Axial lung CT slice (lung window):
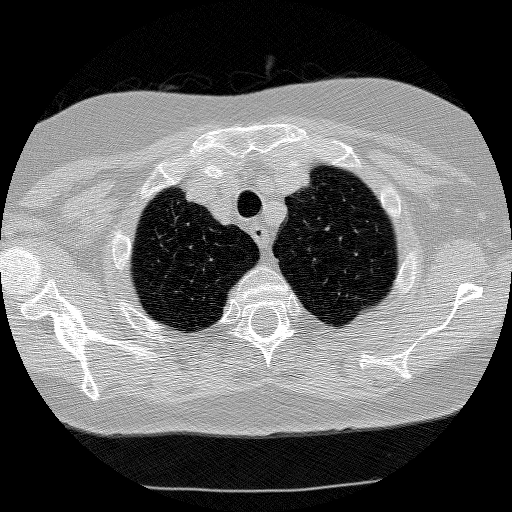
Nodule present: no